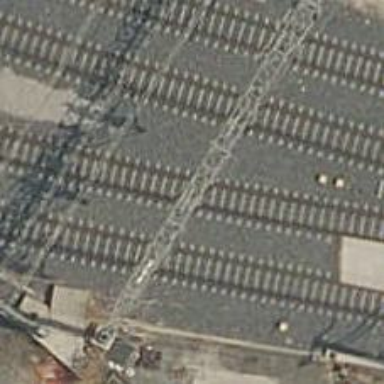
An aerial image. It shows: Railway track with contact lines for electrification.